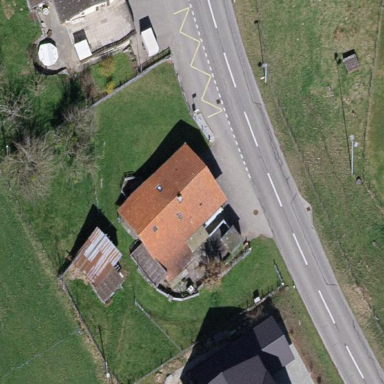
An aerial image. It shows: Gabled building.